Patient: sex M, age 79
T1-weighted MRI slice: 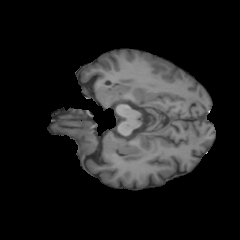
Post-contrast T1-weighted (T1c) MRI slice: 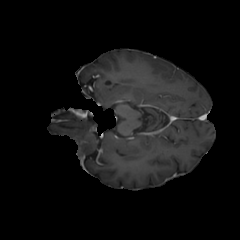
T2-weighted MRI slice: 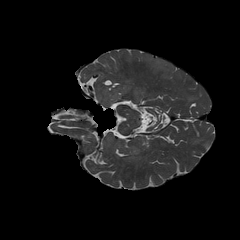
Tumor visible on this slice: no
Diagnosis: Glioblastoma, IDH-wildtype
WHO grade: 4